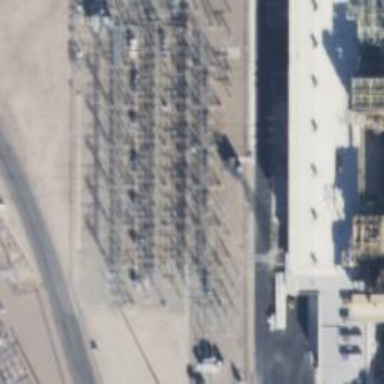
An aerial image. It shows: Switch for power supply.